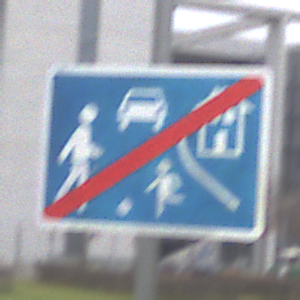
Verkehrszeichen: EndeVerkehrsberuhigterBereich
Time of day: Midday
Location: Outdoor (Suburban)
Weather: Overcast
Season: NotSpecified
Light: Natural